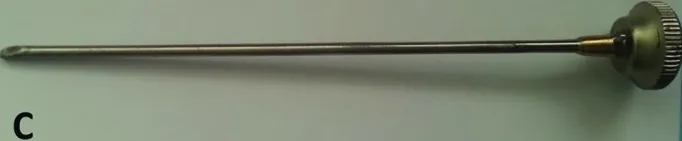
C) Obturator tool with an oblique and sharp head for removing the spurs.
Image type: medical_photograph (other_medical_photograph)